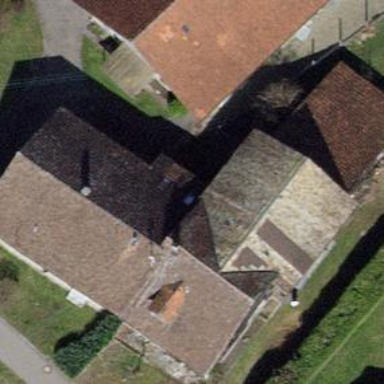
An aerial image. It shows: Building with tiled roof.